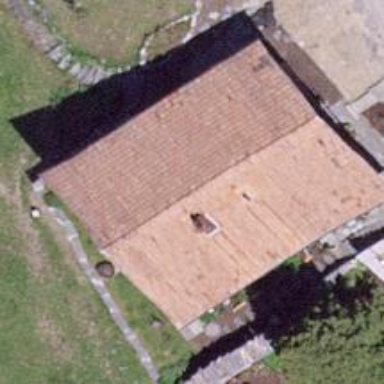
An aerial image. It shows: Simple and straightforward house.